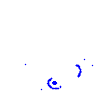
Particle: electron